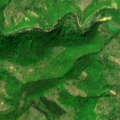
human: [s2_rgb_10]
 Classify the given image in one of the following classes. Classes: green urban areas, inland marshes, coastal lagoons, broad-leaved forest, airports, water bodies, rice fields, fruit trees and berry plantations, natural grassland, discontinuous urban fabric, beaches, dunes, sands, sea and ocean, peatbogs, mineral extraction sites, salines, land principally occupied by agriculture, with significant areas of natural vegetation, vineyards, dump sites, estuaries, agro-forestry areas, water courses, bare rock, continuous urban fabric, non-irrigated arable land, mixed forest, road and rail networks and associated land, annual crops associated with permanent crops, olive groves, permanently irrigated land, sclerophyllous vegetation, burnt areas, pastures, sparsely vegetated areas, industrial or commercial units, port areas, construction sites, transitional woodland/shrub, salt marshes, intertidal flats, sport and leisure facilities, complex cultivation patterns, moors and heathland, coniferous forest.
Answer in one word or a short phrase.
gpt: complex cultivation patterns, land principally occupied by agriculture, with significant areas of natural vegetation, broad-leaved forest